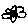
Label: flower